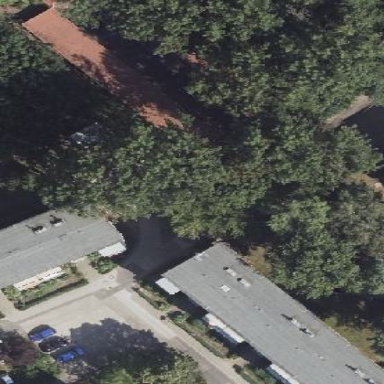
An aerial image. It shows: Group of garages.